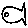
Label: fish